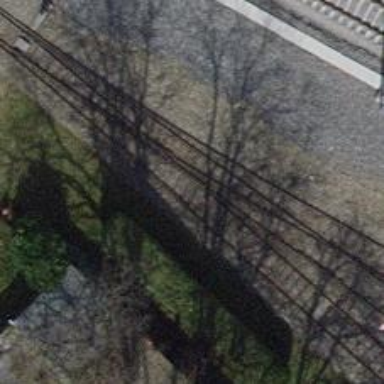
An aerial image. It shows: Single-track spur railway line.